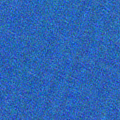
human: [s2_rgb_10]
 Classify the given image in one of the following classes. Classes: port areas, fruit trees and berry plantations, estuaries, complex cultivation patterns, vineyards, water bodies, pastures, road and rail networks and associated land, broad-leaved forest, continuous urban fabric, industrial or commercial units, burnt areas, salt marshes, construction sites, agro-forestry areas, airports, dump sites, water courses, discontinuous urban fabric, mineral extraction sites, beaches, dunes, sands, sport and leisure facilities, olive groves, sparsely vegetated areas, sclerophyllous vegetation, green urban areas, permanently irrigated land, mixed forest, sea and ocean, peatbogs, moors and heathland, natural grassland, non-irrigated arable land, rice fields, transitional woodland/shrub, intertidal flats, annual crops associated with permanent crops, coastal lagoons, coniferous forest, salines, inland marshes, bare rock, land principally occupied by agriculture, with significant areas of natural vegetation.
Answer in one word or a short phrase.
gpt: sea and ocean